Question: I'm having an issue where old controllers seem to stay active, even after using ui-router's '$state.go' function to go to a different state with another controller.
I've tested this by adding an interval to each controller, logging it's name to the console. After changing the state multiple times, all the previously visited controllers stay active:
'''
$interval(function () {
console.info("ACCOUNT")
}, 1000)
'''

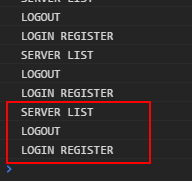
Answer: Based on the official documentation <URL>, intervals created using '$interval' are not automatically destroyed when the controller's scope is destroyed.
> Note: Intervals created by this service must be explicitly destroyed
when you are finished with them. In particular they are not
automatically destroyed when a controller's scope or a directive's
element are destroyed. You should take this into consideration and
make sure to always cancel the interval at the appropriate moment.
It is a good practice to listen to the scope's '$destroy' event and destroy all the intervals that were created in the controller.
Here is a good way to do it.
'''
var intervalRef;
$scope.someFunction = function () {
// Save a reference to the interval's promise so that it can be canceled later
intervalRef = $interval(function () {
console.info("ACCOUNT")
}, 1000);
}
$scope.$on("$destroy", function () {
// When the scope of the controller is destroyed, cancel the interval
if (intervalRef) {
$interval.cancel(intervalRef);
}
});
'''